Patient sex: F
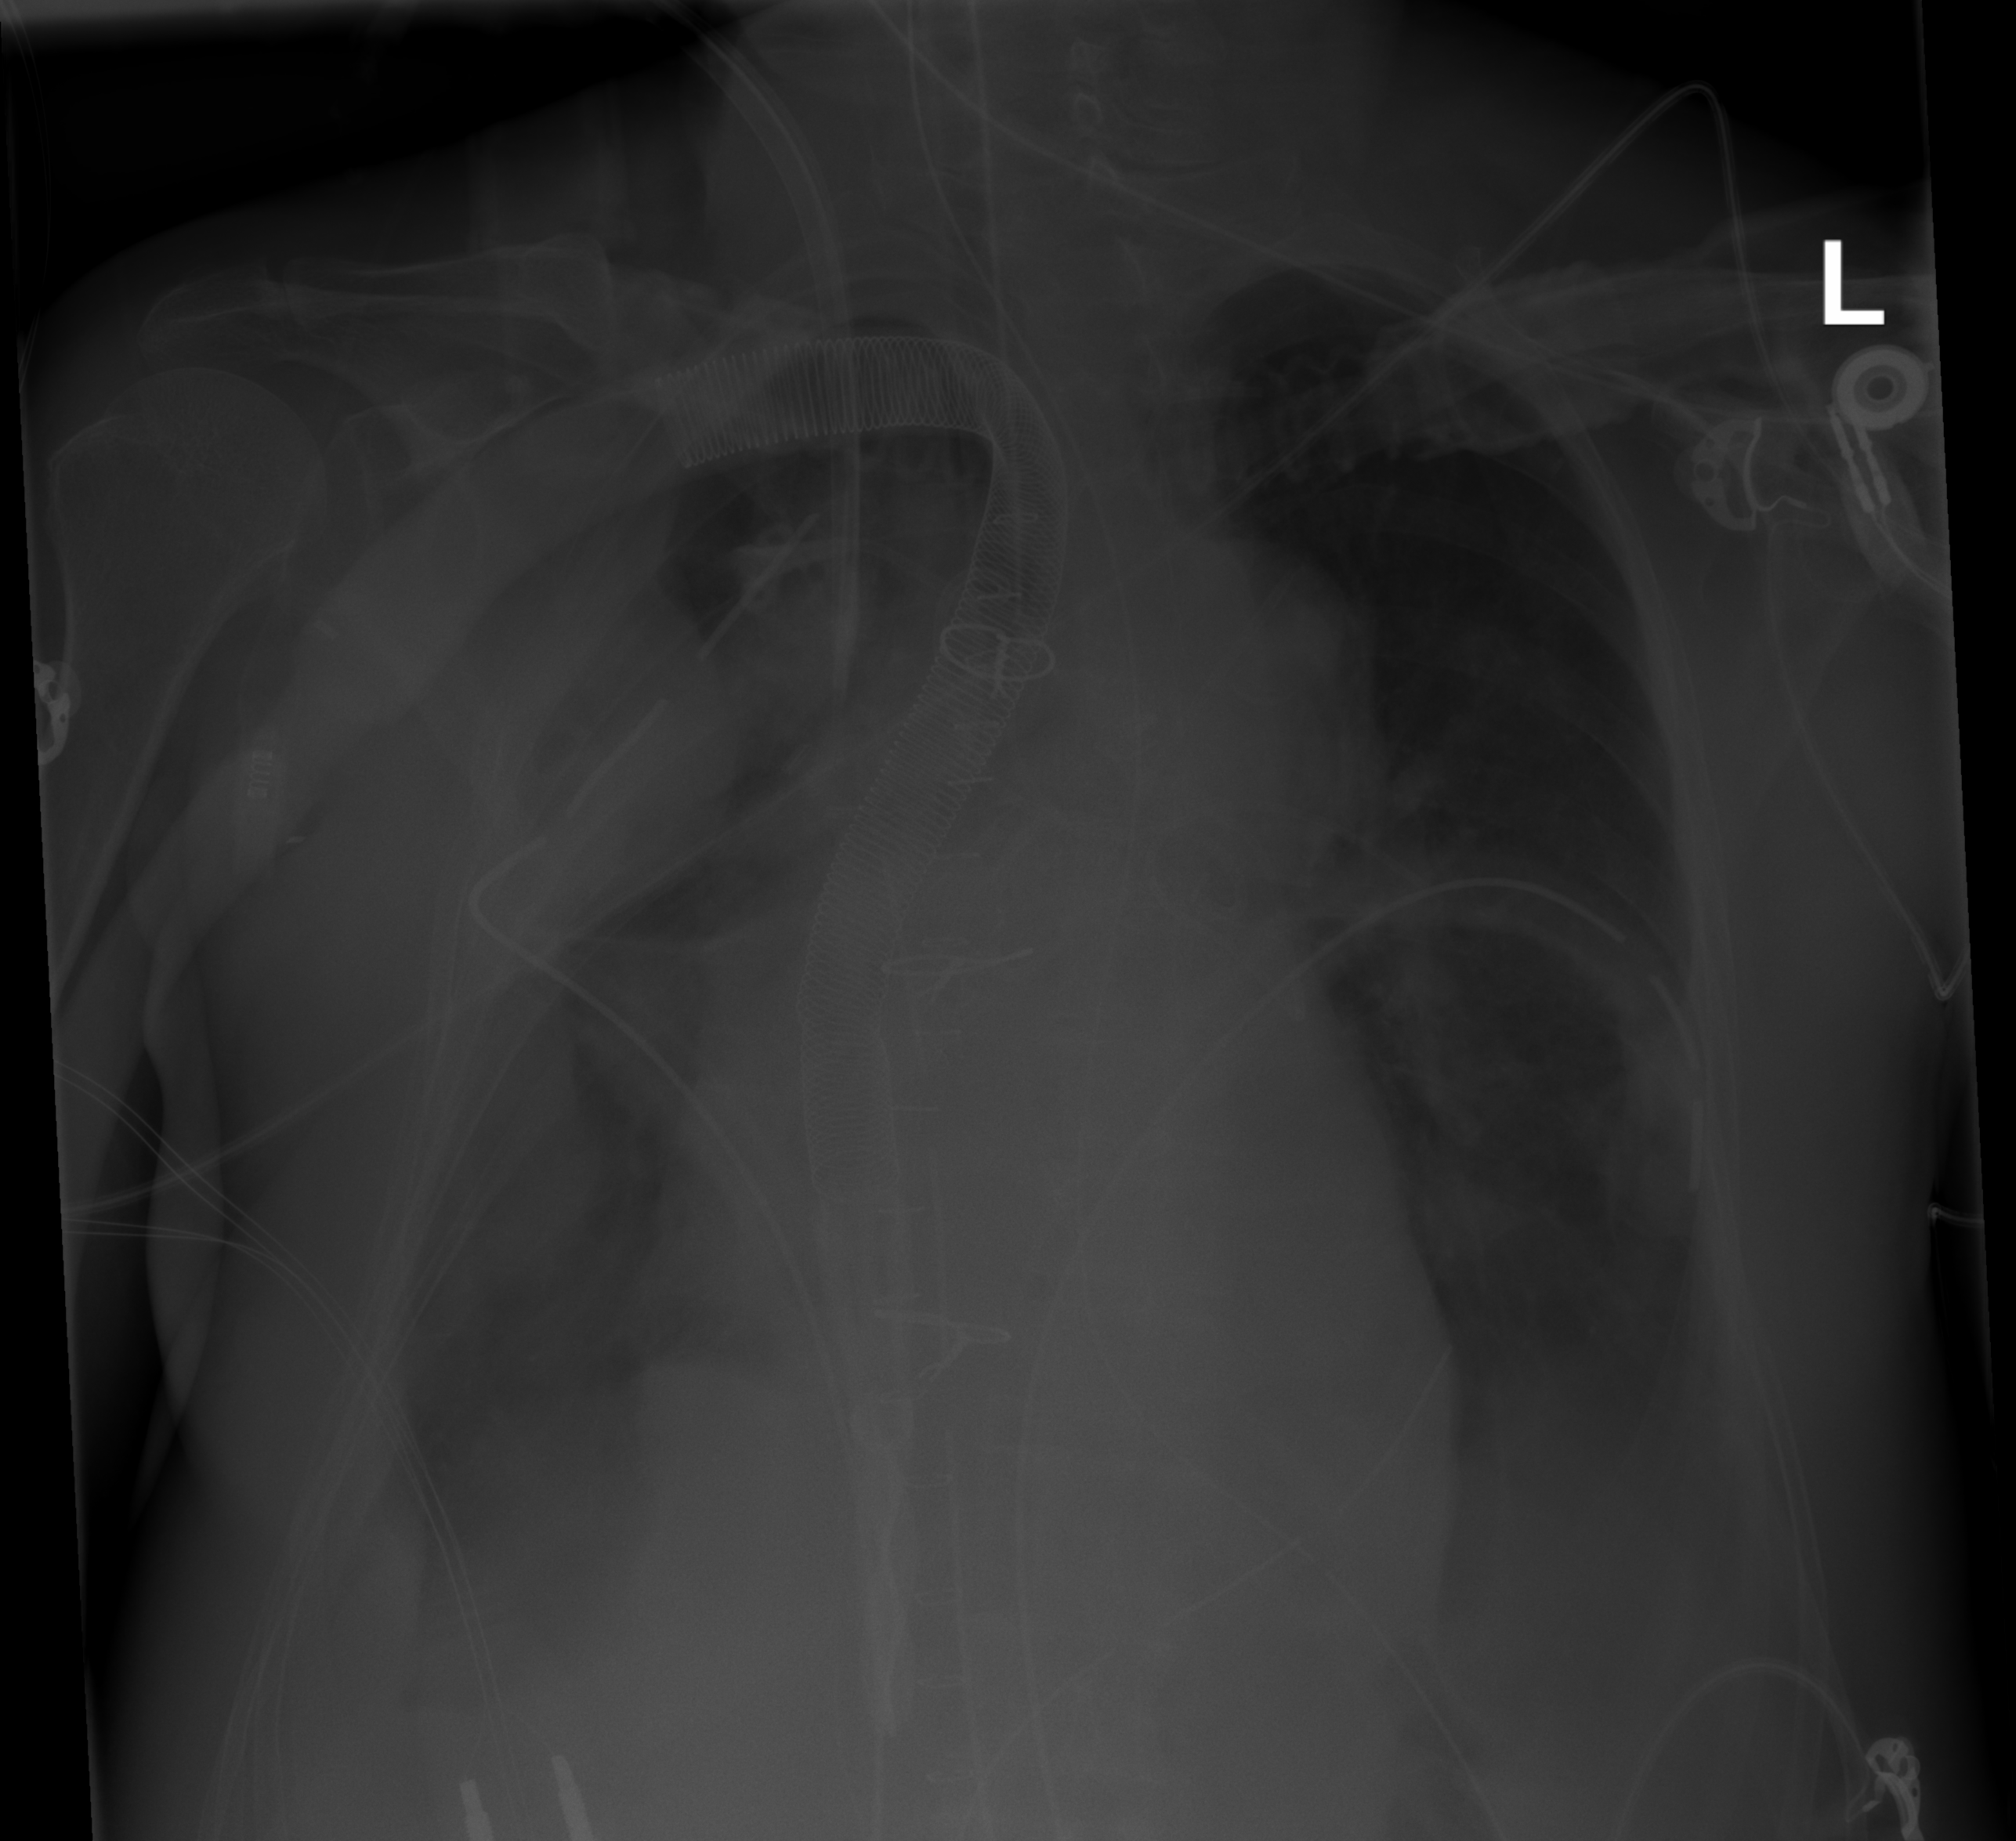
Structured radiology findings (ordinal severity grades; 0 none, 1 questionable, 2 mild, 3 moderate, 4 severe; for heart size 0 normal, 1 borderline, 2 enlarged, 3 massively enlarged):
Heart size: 0
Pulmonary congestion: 0
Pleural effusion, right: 2
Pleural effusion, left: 2
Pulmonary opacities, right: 0
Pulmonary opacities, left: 0
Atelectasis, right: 2
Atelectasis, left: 2